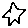
Label: star